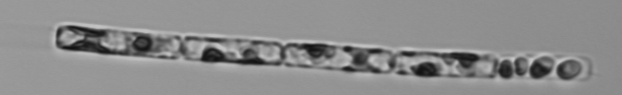
Label: Guinardia_delicatula_TAG_internal_parasite